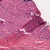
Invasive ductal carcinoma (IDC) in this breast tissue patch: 1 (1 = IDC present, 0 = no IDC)